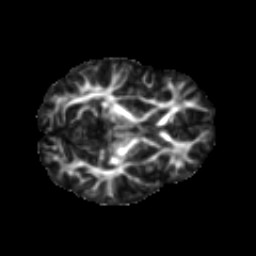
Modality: FA
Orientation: axial
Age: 12
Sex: female
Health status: ill
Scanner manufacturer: ge
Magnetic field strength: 3 T
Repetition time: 6.752 s
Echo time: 0.079 s